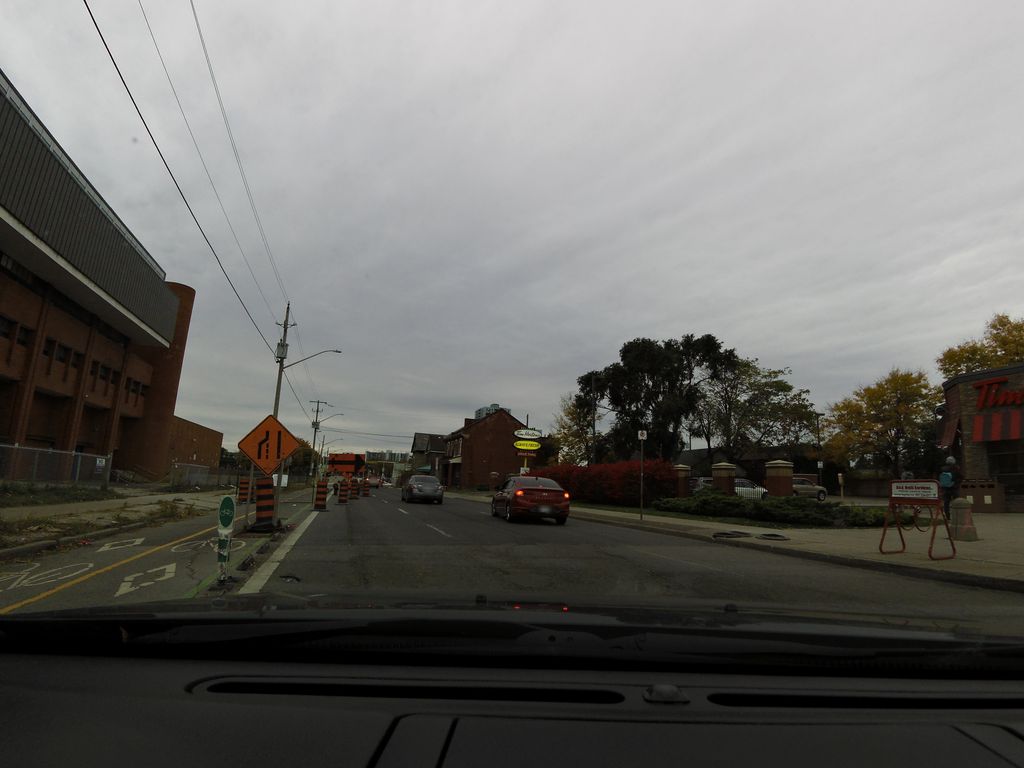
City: hamilton